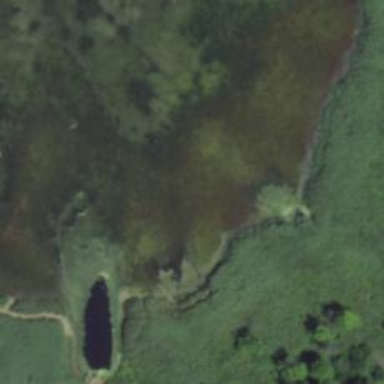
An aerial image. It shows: Marshy wetland area.